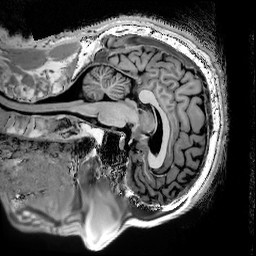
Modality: T1w
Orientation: sagittal
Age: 58
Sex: male
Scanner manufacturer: siemens
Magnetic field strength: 3 T
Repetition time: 5 s
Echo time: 0.00298 s